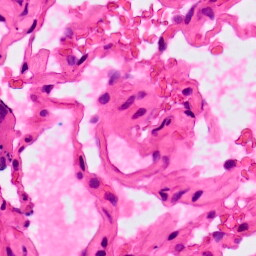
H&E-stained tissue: Lung